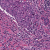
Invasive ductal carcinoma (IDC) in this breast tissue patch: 1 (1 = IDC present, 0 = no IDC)